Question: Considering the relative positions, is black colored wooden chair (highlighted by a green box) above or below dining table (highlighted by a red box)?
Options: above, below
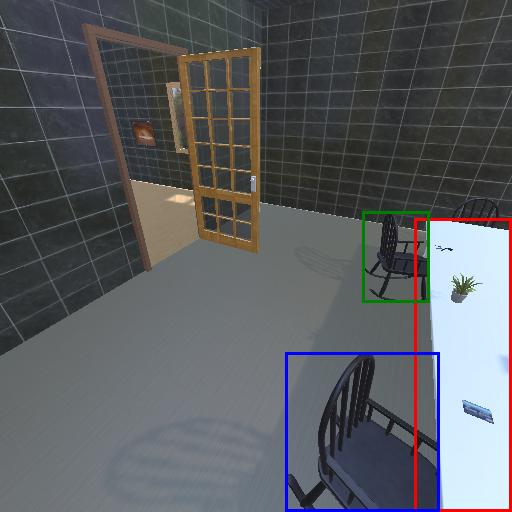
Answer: above